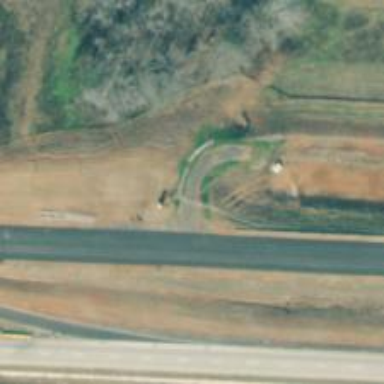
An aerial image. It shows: Asphalt motorway link.